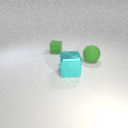
large green rubber sphere to the right of small green rubber cube